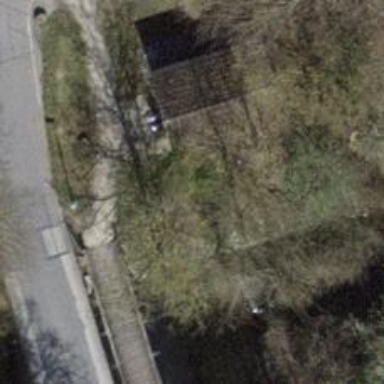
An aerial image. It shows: Brown bench in the vicinity.